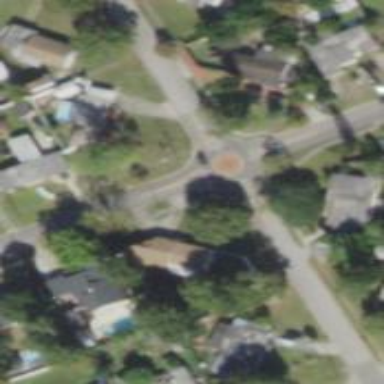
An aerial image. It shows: Roundabout.